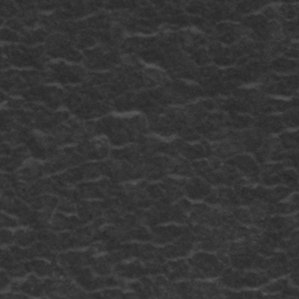
Label: frost